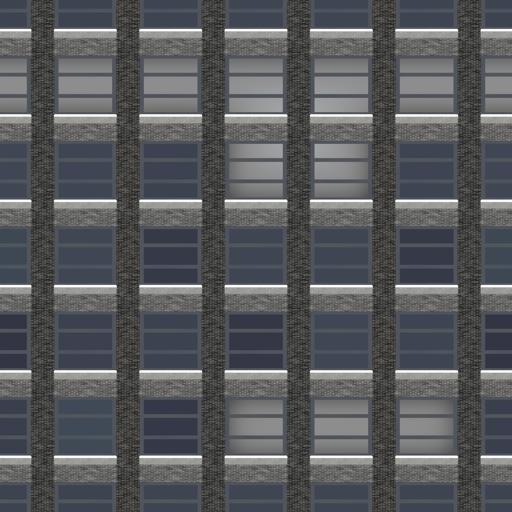
Tags: facade skyscraper